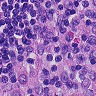
Metastatic tissue present: no